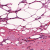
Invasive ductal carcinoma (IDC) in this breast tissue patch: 0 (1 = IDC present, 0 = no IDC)